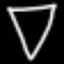
Label: diamond